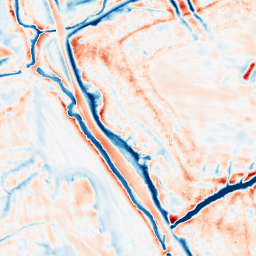
Category: edge_preserving
Decomposition family: bilateral
Decomposition parameters: d: 21
sigma_color: 25
sigma_space: 50
Upsampling method: cubic_catmull_rom
Upsampling parameters: scale: 4
Upsampling scale: 4